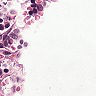
Metastatic tissue present: yes